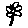
Label: flower